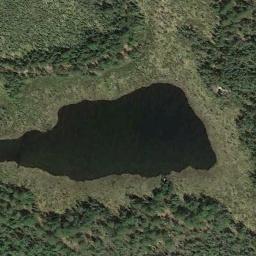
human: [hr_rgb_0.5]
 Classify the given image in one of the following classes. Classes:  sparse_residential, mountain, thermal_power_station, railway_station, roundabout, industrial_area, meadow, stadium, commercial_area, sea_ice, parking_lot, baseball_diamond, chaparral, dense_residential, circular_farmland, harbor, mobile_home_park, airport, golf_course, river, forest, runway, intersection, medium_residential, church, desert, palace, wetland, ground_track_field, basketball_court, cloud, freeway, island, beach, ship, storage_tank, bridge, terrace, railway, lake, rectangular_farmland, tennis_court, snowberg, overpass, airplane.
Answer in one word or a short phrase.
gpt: wetland